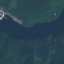
Label: River